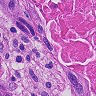
Metastatic tissue present: yes